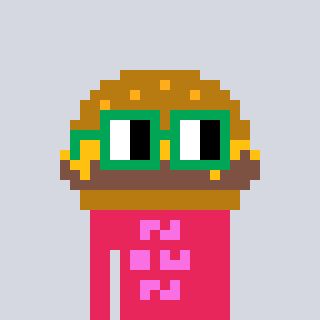
a pixel art character with square green glasses, a burger-shaped head and a redpinkish-colored body on a cool background